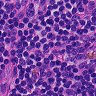
Metastatic tissue present: no